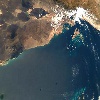
Label: water